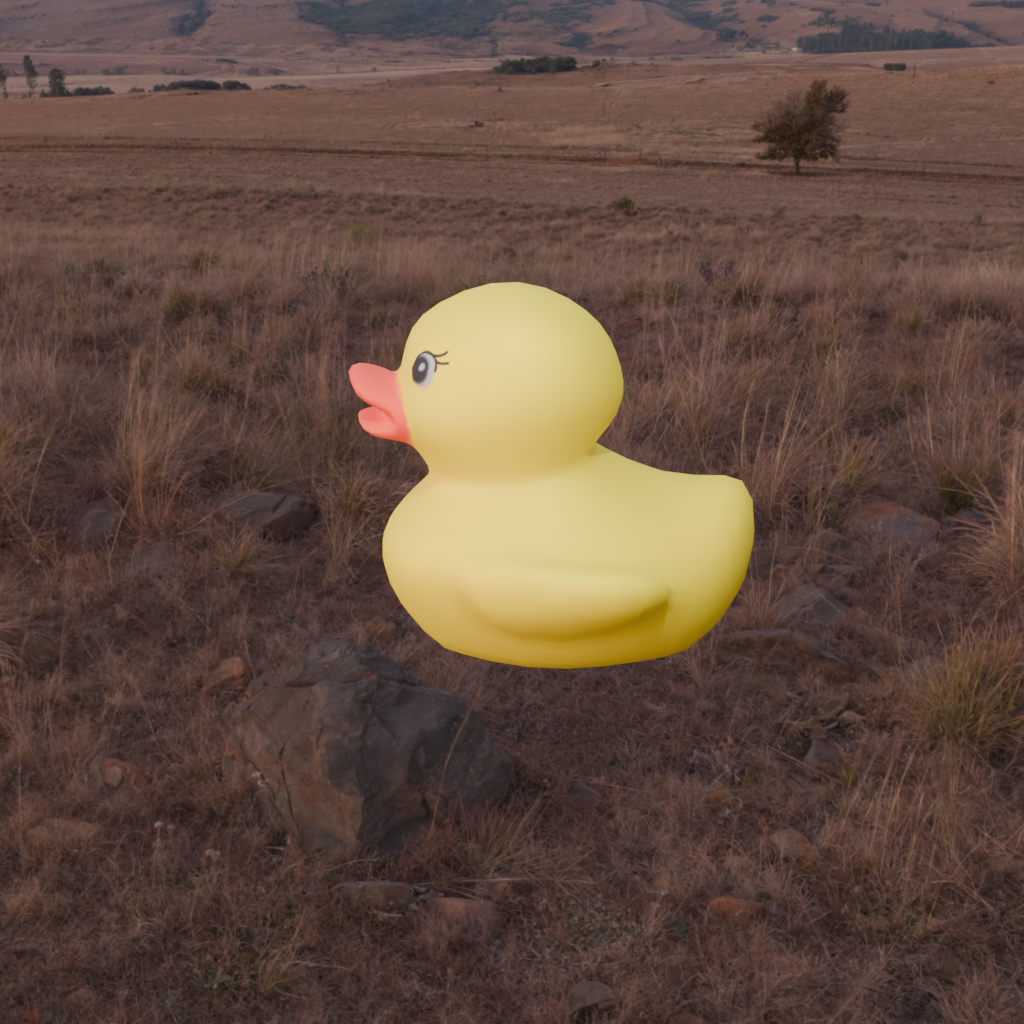
an image of a yellow rubber duck seen from <left> in a rural landscape at sunset with a colorful sky.